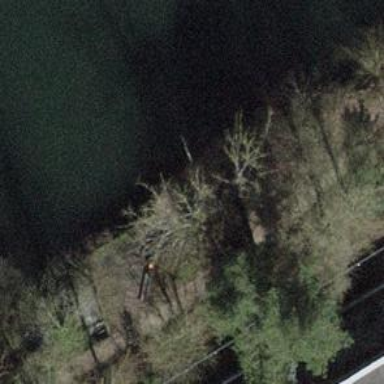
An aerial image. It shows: Bench for seating.